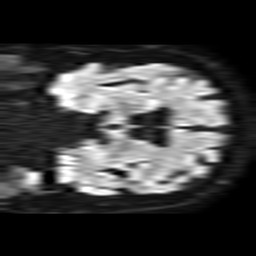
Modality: TRACE
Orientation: coronal
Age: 63
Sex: male
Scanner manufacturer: philips
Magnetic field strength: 1.5 T
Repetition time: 3.403 s
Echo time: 0.06922 s